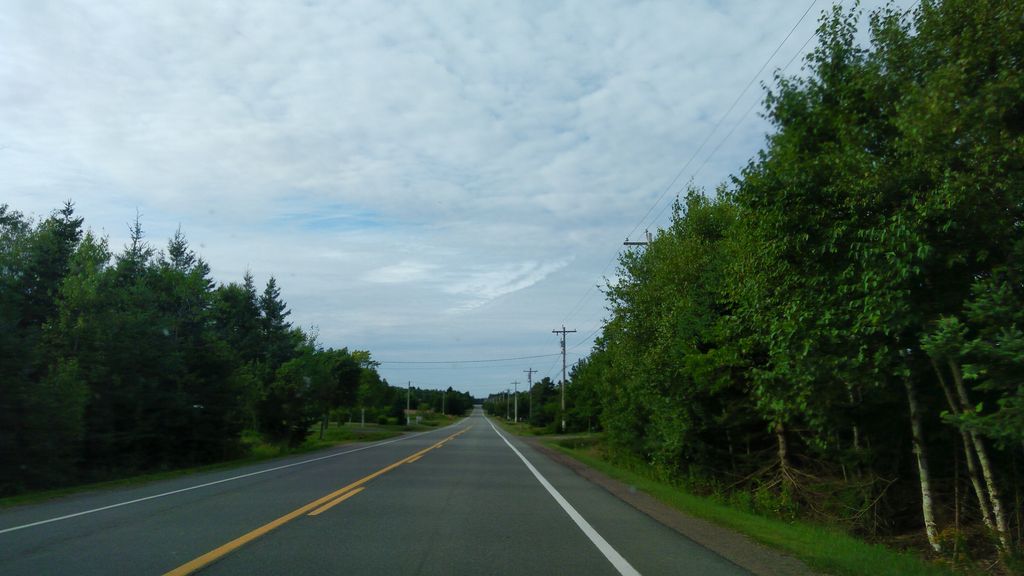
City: charlottetown